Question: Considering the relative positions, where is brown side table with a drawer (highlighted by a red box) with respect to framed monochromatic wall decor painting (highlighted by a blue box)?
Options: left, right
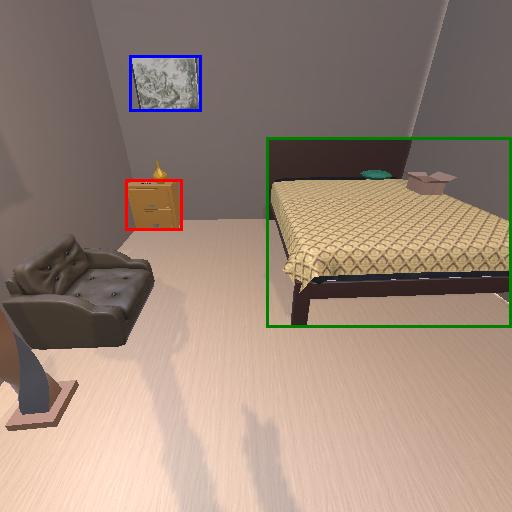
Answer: left